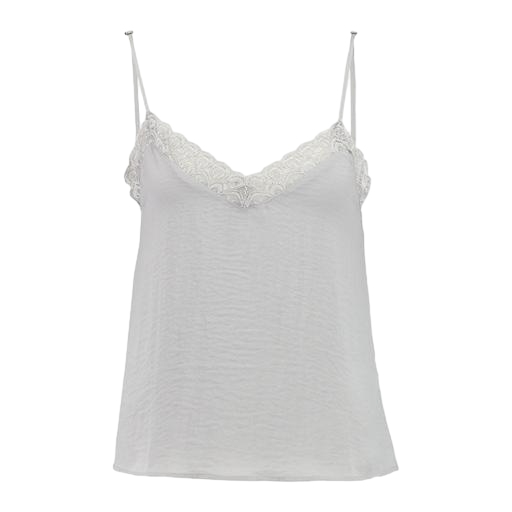
white lace tank top, white v-neck cami, white camisole top, white background